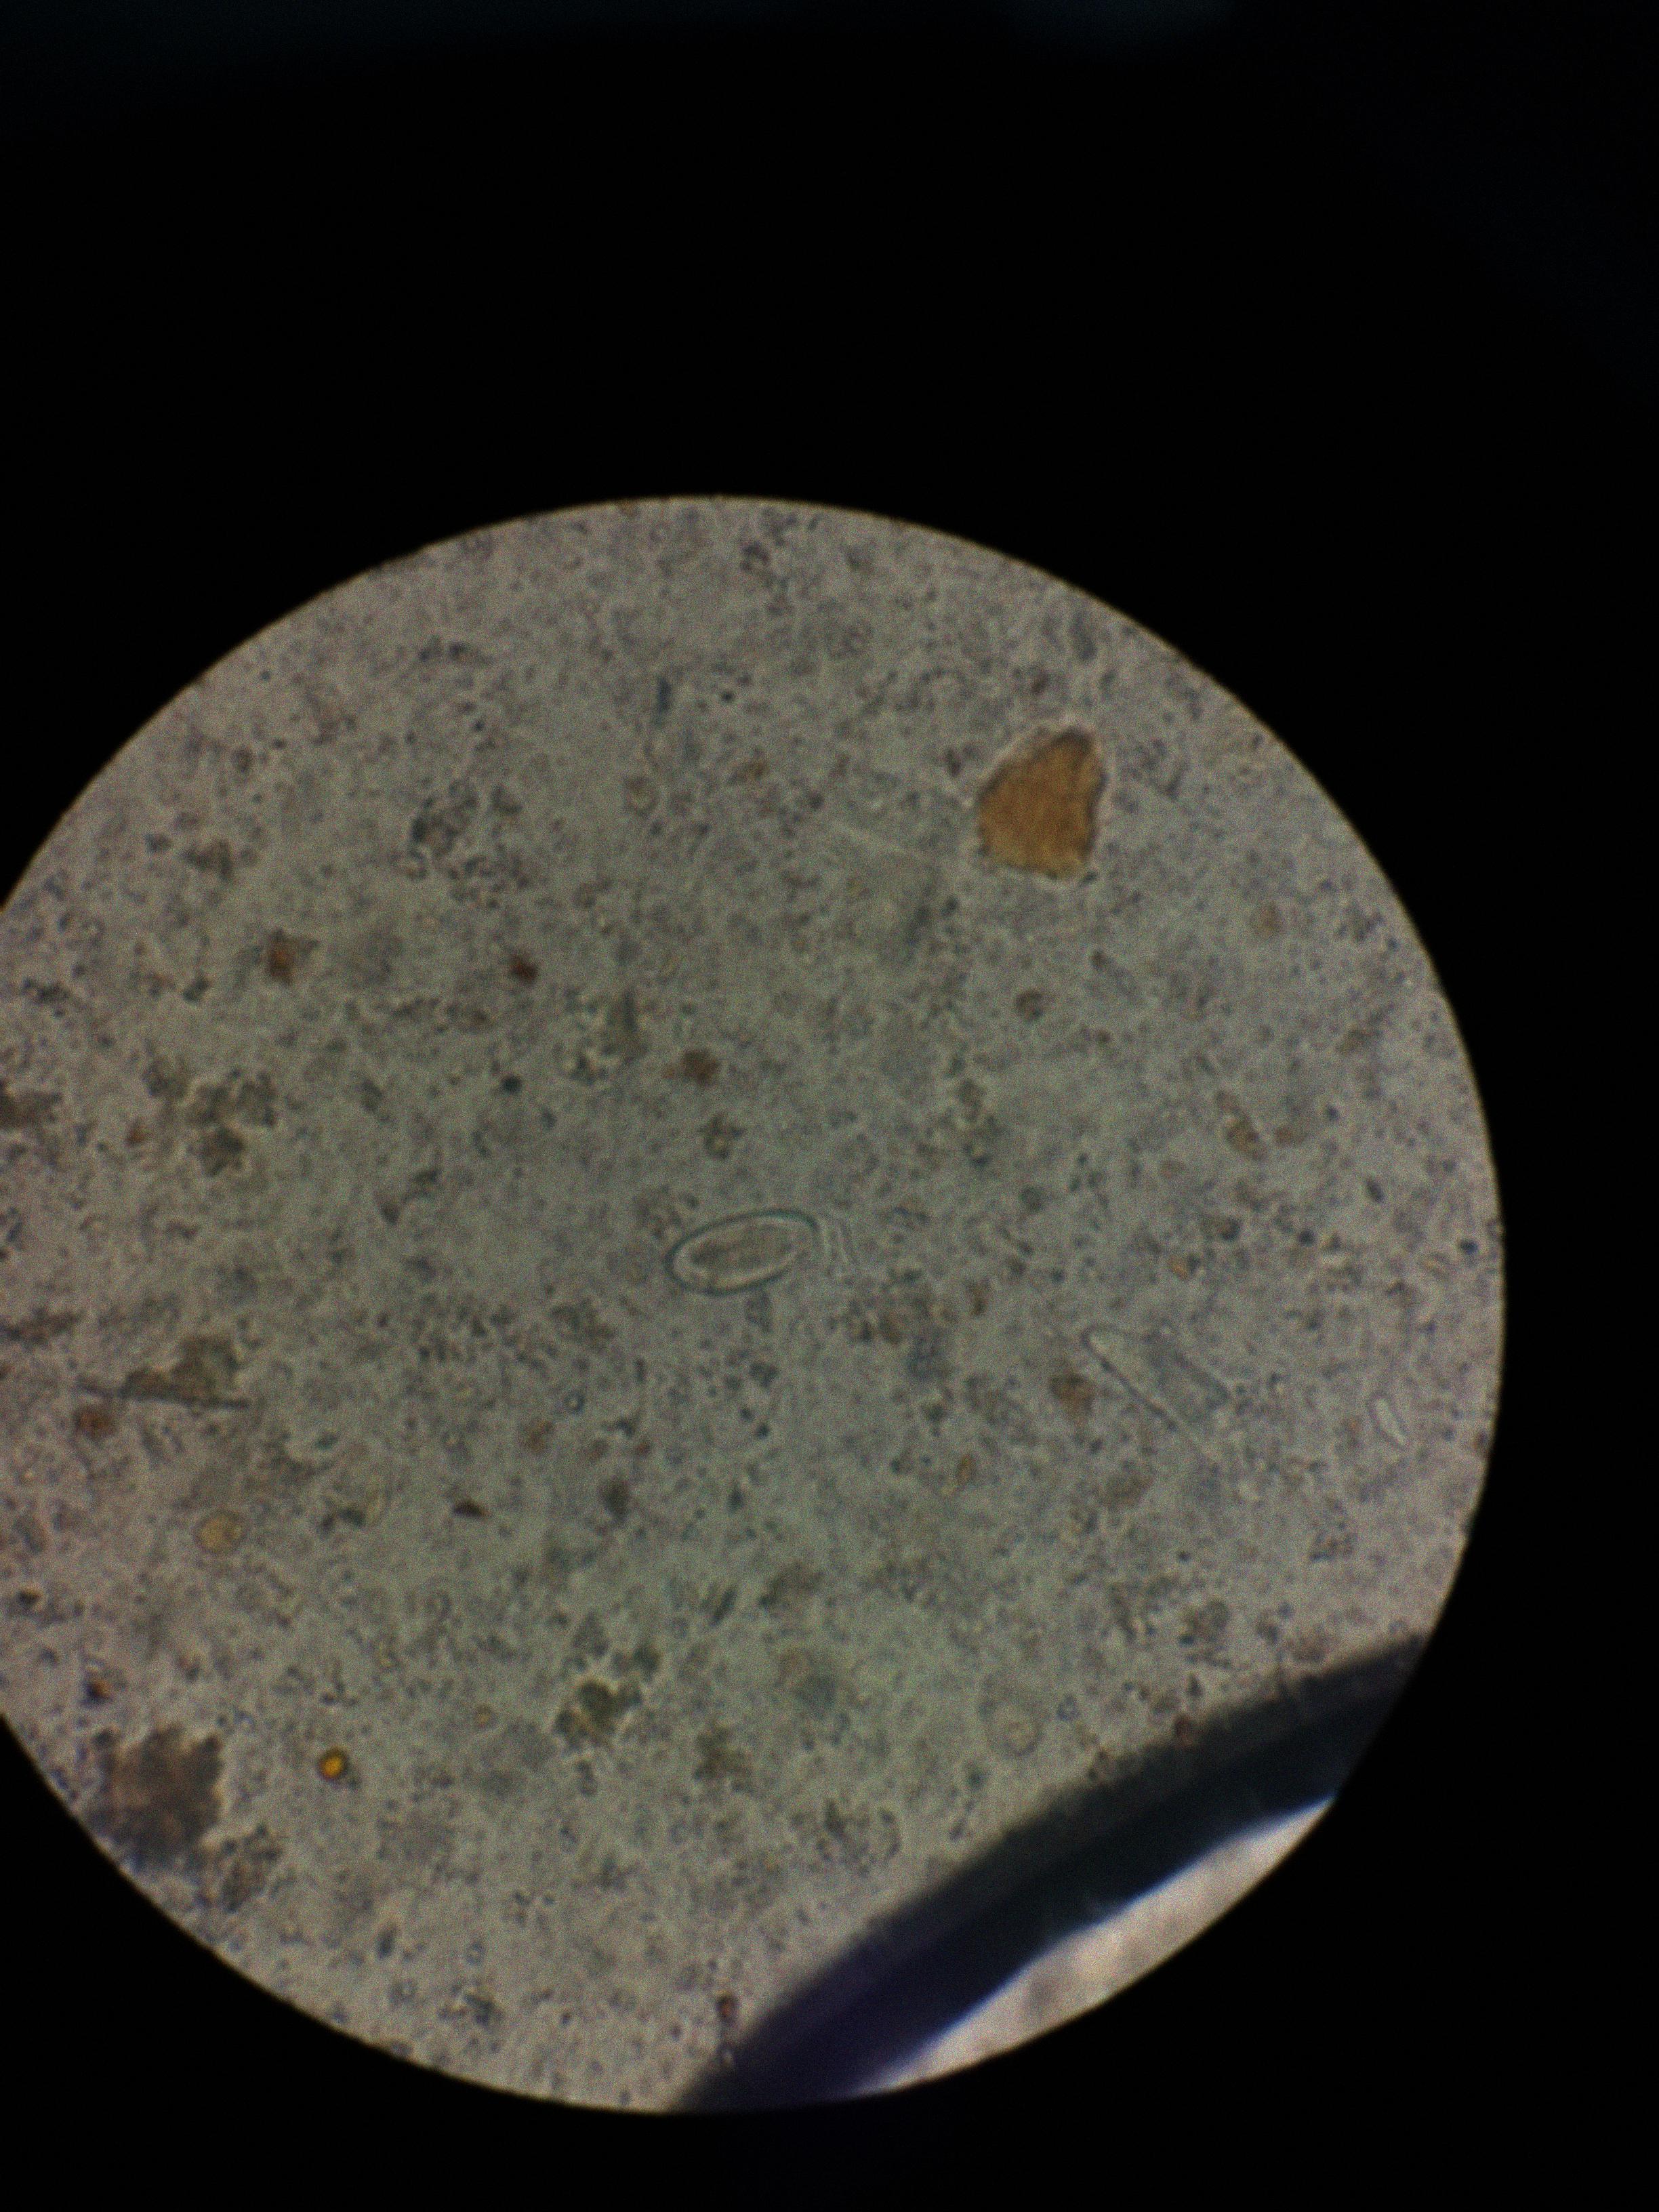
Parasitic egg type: Enterobius vermicularis